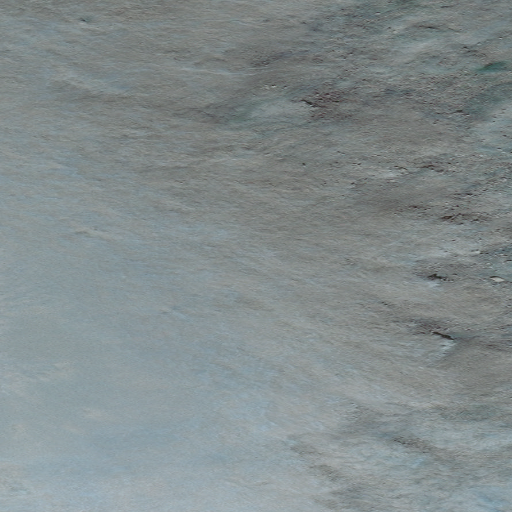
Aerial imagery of mountain in Alaska named Harris Dome containing only unknown